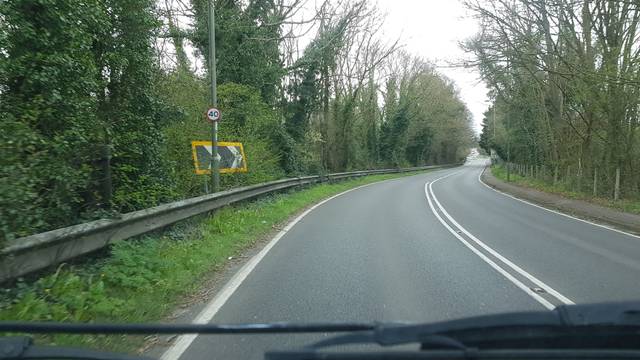
Region: United Kingdom
Coordinates: 51.212, -0.5824